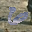
Label: 6